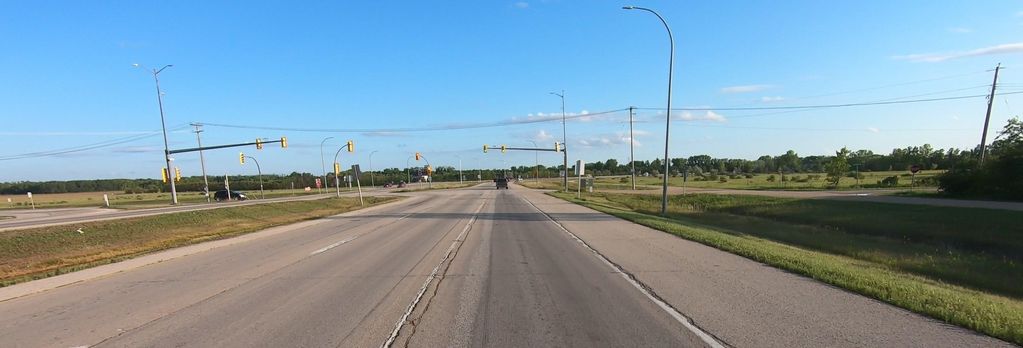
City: winnipeg